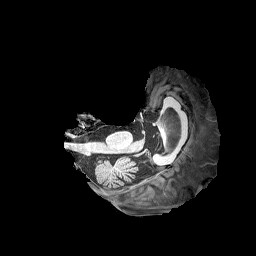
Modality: T1w
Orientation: axial
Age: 66
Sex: male
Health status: healthy